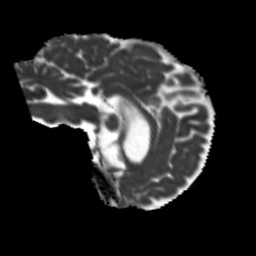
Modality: MD
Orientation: sagittal
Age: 60
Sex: female
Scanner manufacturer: siemens
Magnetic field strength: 3 T
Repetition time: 5.25 s
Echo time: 0.08 s